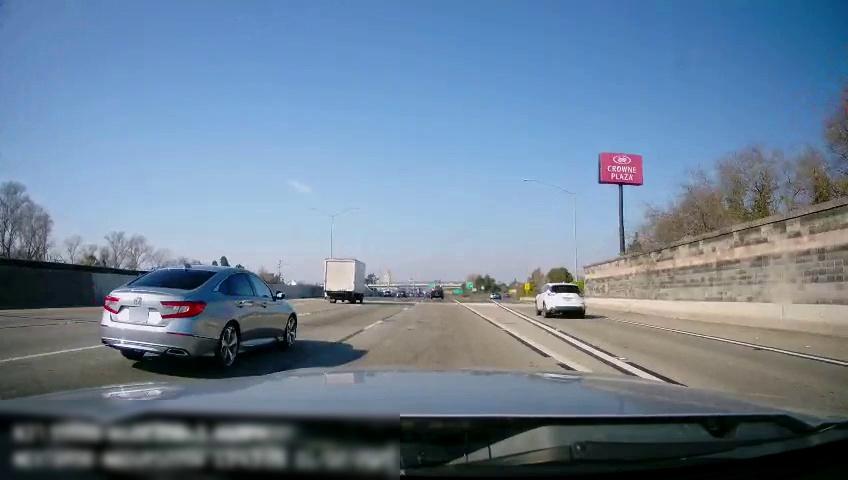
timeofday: Day
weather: Sunny
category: Drivable Space
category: Drivable Space
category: Vehicles | SUV
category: Vehicles | Car
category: Vehicles | Truck
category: Vehicles | Truck
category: Lanes | Alternate Lane
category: Lanes | Current Lane
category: Lanes | Current Lane
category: Lanes | Alternate Lane
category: Lanes | Alternate Lane